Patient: sex M, age 76
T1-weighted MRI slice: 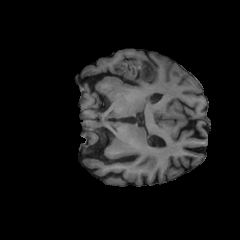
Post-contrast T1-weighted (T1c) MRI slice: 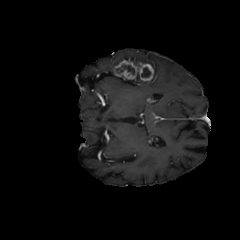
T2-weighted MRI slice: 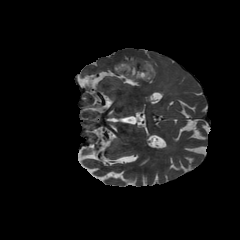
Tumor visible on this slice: yes
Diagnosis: Glioblastoma, IDH-wildtype
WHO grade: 4